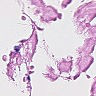
Metastatic tissue present: no